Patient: sex M, age 42
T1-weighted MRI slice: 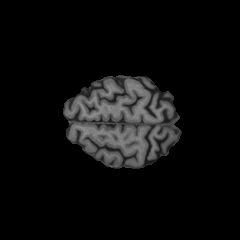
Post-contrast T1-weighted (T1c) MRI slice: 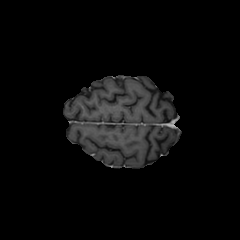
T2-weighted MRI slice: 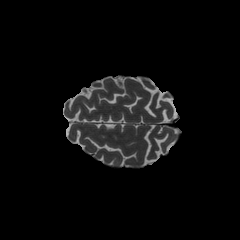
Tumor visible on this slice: yes
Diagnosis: Glioblastoma, IDH-wildtype
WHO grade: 4